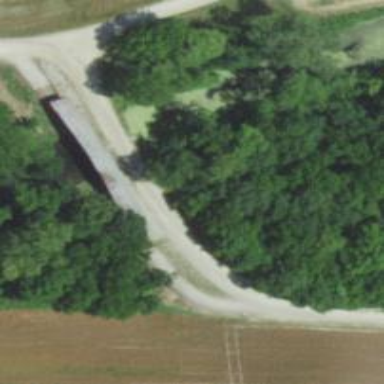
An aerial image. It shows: Covered footway on bridge.